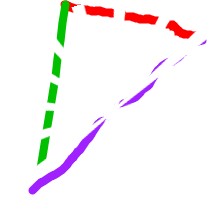
Shape: triangle